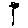
Label: flower